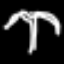
Label: palm tree